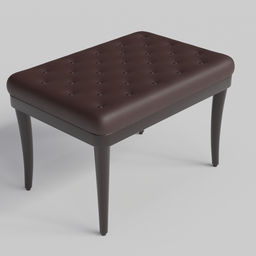
Label: furniture